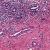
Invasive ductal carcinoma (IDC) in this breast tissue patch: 1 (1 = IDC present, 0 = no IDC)